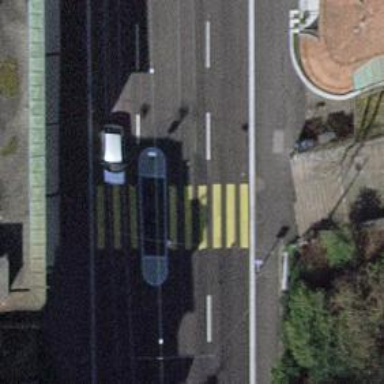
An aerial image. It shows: Kerb barrier.